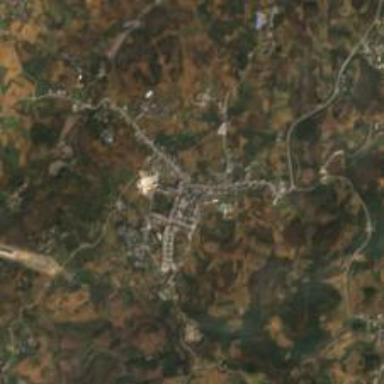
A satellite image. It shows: Township classified as town.